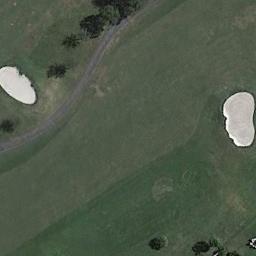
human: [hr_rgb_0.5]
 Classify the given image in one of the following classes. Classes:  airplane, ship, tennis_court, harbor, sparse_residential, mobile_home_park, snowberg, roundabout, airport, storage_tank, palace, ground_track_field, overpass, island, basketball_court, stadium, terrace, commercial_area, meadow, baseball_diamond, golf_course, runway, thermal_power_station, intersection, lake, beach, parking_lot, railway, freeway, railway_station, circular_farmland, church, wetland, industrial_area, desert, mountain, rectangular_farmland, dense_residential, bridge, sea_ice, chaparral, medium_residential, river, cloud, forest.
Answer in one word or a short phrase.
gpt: golf_course